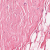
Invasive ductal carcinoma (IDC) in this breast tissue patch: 0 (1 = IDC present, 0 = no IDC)